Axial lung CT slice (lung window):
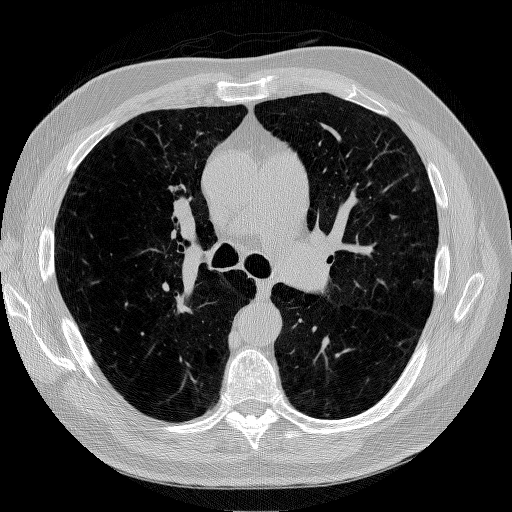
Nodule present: no